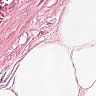
Metastatic tissue present: no